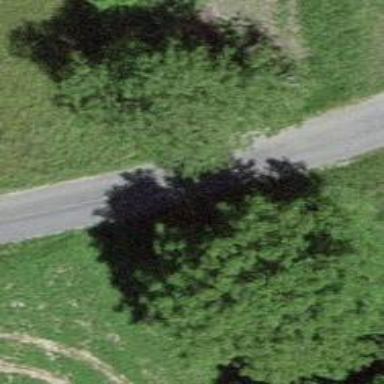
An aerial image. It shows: Path.